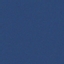
Land use / land cover: SeaLake